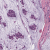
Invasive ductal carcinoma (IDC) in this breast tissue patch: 1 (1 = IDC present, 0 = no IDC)